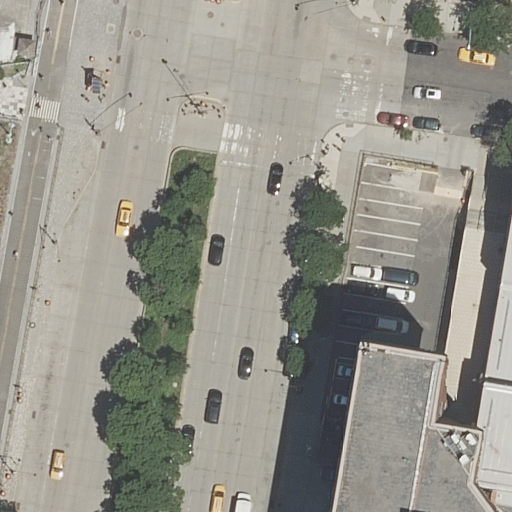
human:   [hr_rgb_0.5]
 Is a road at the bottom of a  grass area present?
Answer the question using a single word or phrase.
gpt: no

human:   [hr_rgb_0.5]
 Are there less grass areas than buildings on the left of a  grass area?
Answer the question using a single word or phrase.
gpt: no

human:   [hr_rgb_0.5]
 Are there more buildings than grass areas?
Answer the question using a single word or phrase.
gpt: no

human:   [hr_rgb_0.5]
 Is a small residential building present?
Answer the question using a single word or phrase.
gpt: no

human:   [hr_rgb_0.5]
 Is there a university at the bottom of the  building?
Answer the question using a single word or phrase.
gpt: no

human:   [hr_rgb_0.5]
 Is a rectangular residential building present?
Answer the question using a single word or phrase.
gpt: no

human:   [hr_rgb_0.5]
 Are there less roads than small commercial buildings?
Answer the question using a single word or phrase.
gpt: no

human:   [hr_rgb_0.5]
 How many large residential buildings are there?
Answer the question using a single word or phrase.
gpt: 1

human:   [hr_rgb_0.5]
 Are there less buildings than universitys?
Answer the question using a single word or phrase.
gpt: no

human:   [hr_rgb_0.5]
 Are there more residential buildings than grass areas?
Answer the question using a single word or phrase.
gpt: no

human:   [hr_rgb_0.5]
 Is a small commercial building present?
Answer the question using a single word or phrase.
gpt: no

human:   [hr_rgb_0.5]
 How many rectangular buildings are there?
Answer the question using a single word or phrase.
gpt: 0

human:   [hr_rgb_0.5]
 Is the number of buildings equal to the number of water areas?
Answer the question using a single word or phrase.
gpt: no

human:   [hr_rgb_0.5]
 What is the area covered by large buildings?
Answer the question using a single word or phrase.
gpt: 6876m2

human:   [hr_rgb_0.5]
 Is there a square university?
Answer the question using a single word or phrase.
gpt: no

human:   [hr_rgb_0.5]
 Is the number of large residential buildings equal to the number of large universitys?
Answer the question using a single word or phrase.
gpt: yes

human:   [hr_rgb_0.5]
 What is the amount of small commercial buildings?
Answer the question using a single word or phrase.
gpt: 0

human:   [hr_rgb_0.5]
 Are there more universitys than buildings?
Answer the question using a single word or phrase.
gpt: no

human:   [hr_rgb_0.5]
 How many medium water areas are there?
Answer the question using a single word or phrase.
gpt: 0

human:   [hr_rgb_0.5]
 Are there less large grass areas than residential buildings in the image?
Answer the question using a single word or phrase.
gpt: no

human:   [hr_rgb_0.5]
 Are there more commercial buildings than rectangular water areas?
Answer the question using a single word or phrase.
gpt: no

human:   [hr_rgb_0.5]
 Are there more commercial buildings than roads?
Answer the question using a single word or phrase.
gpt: no

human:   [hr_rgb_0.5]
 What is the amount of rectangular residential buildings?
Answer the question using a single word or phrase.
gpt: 0

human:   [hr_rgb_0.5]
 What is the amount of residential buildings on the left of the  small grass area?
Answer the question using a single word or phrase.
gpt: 0

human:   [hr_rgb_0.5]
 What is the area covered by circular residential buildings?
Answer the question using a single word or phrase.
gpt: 0m2

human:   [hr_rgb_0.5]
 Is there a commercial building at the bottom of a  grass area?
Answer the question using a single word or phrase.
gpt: no

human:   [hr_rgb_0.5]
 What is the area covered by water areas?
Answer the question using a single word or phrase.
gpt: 0m2

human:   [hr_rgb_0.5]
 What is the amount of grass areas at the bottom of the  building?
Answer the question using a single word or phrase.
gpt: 0

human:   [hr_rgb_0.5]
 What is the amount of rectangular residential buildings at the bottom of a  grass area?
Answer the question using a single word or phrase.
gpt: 0

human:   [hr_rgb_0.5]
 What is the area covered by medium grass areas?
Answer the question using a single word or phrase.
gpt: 0m2

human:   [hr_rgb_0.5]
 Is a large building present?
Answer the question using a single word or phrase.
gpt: yes

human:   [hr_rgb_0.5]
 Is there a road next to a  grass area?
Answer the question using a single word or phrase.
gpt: yes

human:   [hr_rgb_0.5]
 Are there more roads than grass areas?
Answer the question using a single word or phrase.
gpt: yes

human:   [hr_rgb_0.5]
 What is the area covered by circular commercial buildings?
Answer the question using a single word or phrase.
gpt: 0m2

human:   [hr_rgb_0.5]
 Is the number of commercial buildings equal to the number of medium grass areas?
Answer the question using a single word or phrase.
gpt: yes

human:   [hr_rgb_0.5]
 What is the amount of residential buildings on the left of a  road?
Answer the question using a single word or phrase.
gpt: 0